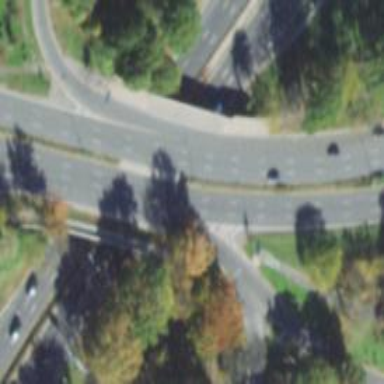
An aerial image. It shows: Trunk highway bridge.